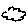
Label: cloud